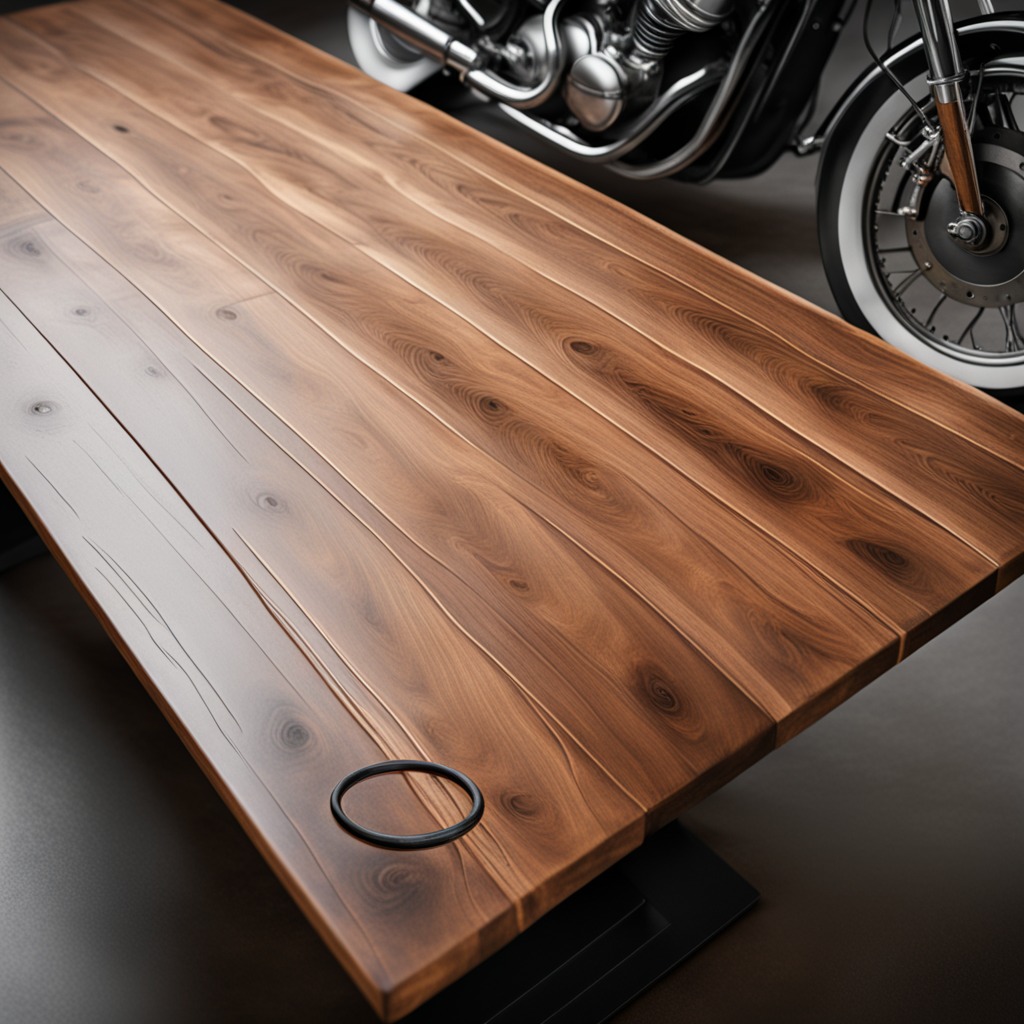
A rubber O-ring is lying on an oil-spilled wooden table in a vintage motorcycle garage.